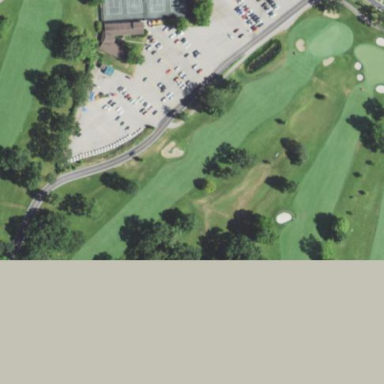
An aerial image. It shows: Golf fairway surrounded by grass.